Question: I am trying to locate a point in 3D space relative to the origin (0,0,0). I have 3 values to calculate this point with: a rotation in degrees about both the x and y axis as well as a "view distance". Using these values, how can I locate a point in 3D space relative to the origin? I have tried using basic trigonometric functions, but the results seem to be random. The image below gives a visual as to what needs to be done.

- - -
What I am trying to do is find the point a player is looking at a certain distance away (find a point in the direct line of sight of the player out a certain distance). Keep in mind, the rotations about the x and y axis are constantly changing, but the view distance remains the same. If anyone has any suggestions, methods of how to do this, or needs clarification, please comment/answer below.
I am doing this in LWJGL, and the code I am using is as follows:
'''
float c = (float)(Math.cos(Math.toRadians(A00.rot.y)) * view_distance);
locate.y = (float)(Math.sin(Math.toRadians(rot.y)) * view_distance);
locate.x = (float)(Math.cos(Math.toRadians(rot.x)) * c);
locate.z = (float)(Math.sin(Math.toRadians(rot.x)) * c);
'''
My issue is that this current setup does NOT work for some reason. The math seems legitimate to me, but I must have something wrong somewhere in the actual setup of the graph..
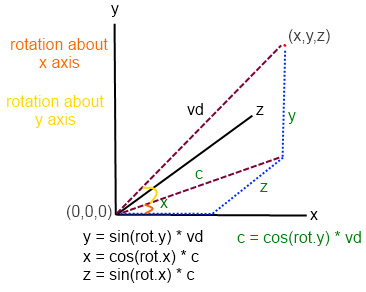
Answer: I suggest looking up quaternions. No need to fully understand they work. You can find ready made classes for java available on the internet as well. Quaternions allow you to represent a rotation in 3D space.
What I would then do, is to start with a vector representing the direction pointing forwards from the origin, and apply the same rotation that the player currently has to it. Now it is pointing in the same direction as the player. Now if you take the player's current point, and the direction vector we now have a ray describing where the player is looking at.
I suggest this link for further information on quaternions. They may look complex but, as I said, you don't need to fully understand how and why they work to be able to use them. Just copy the formulae and learn how they are used. Once you figure out how to use them, they make 3d rotations really easy.
<URL>